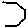
Label: hexagon